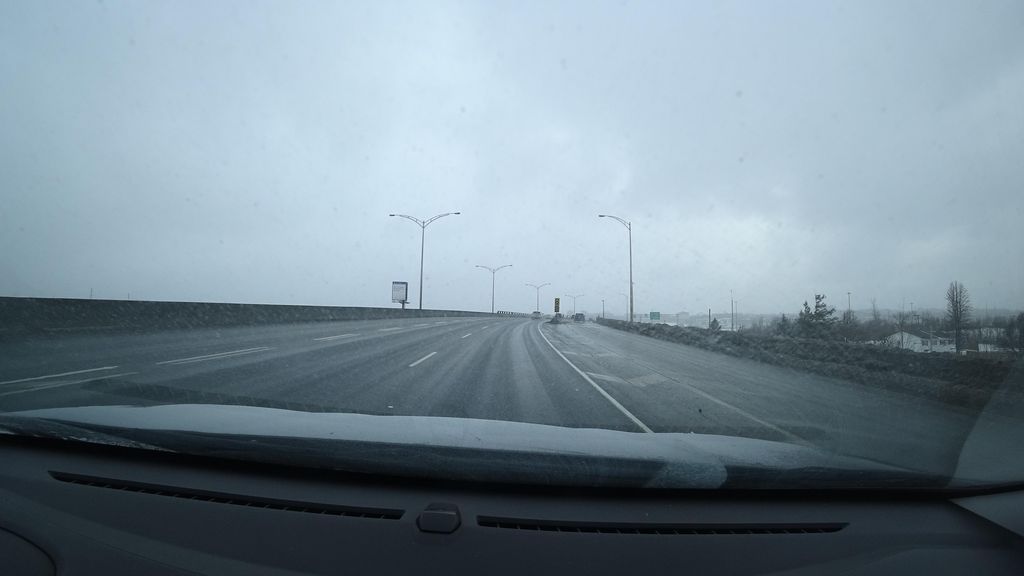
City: quebec_city